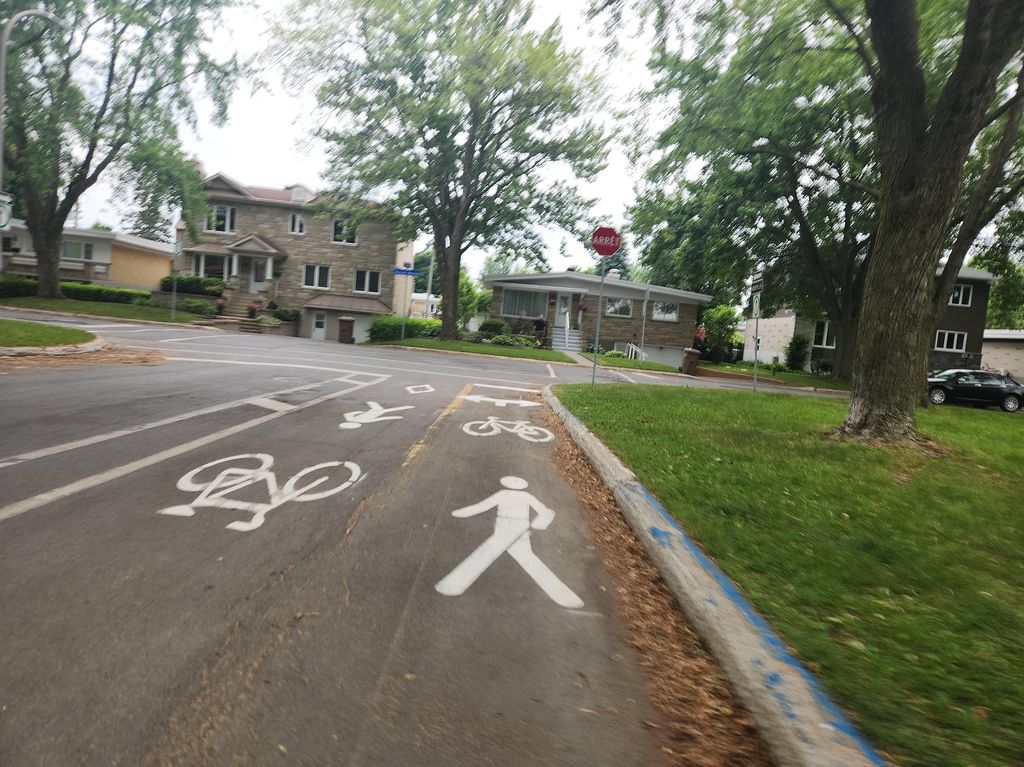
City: montreal